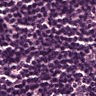
Metastatic tissue present: no